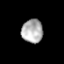
Tissue: prostate
Cell type: Fibroblasts
Senescence score: 0.7543
Nuclear area (px): 492
Mean DAPI intensity: 174.498